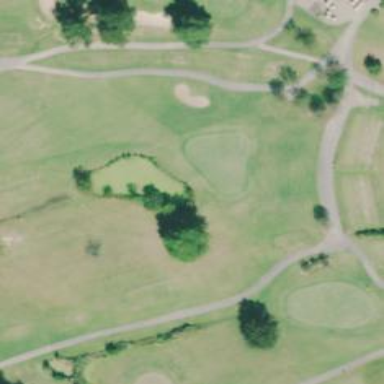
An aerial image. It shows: Golf hole.